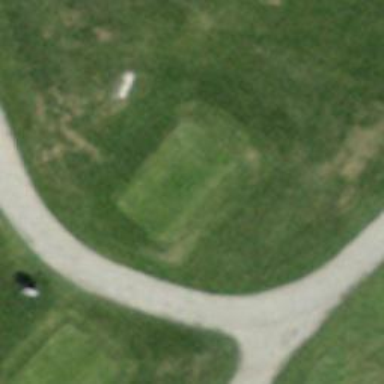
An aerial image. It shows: Golf tee on grassy land.